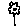
Label: flower